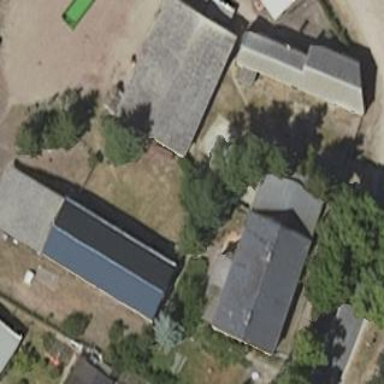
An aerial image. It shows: Shed with flat grey roof.